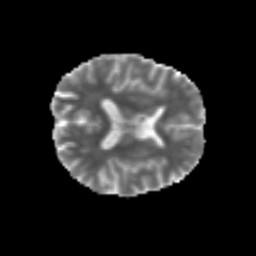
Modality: MD
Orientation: axial
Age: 64
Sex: male
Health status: ill
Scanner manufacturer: siemens
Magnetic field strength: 3 T
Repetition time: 8.7 s
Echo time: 0.11 s